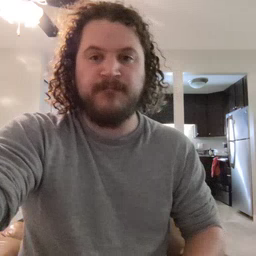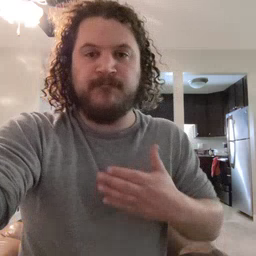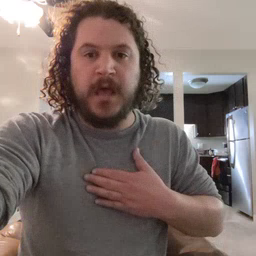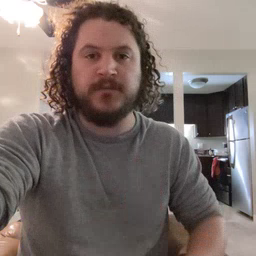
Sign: minemy